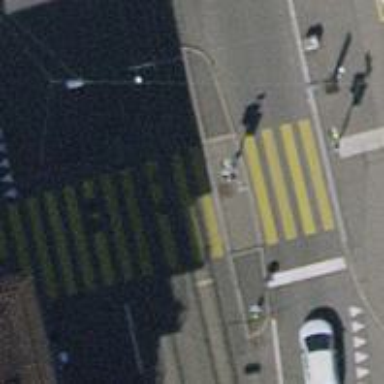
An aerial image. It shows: Zebra crossing with traffic signals on the road.